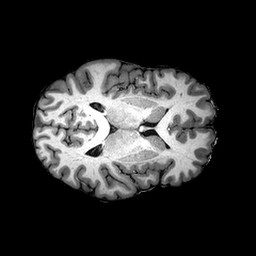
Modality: T1w
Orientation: axial